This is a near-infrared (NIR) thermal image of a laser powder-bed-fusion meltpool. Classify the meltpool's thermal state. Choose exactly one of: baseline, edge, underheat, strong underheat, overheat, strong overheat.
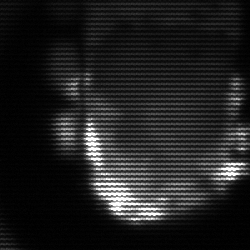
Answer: baseline